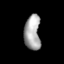
Tissue: lung
Cell type: Endothelial cells
Senescence score: 0.6589
Nuclear area (px): 549
Mean DAPI intensity: 167.843